Question: Making a system with my group in school and got a problem figuring out how to do this...
I have a table, I got JSP to fill out with some data using a for-loop.
Each of the data in the table-cells represent an object using the power of JPA. They, of course, have an 'id' of their own.
In our java code, we want to be able to finish off a Task using a method we called 'setDone(true)'.
How are can this be done visually on the JSP page? I was guessing Jquery/ajax was a way to do it.
I hope this makes sense. Here you can see the tick/untick buttons.

This is how my HTML/JSP code looks like:
">
">
">
">
And this is the jquery:
'''
$(function() {
$('#done').click(function() {
$.post("servletUri", {id: idParam, done: doneParam}, function() {
$("doneImage-id").attr("src", correction-done.png);
});
});
});
'''
But i'm still a rookie to jquery, so I have no idea how to implement this.
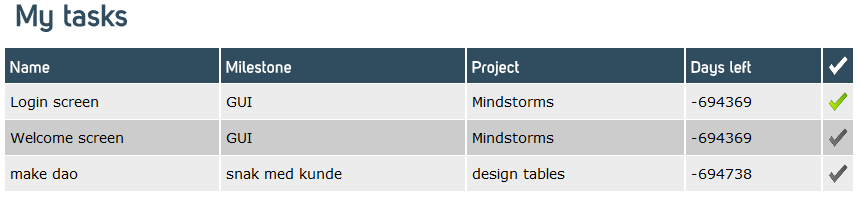
Answer: Yes, jquery is a good option. Here are a few basic steps:
- '<img id="doneImage-${row.id}" onclick="setDone('${row.id}', ${!row.done})" />'- the javascript function 'setDone' should invoke a servlet via ajax '''
$.post("servletUri", {id: idParam, done: doneParam}, function() {
$("doneImage-id").attr("src", ...); // set here the new image
};
'''
This will result in each row invoking the setDone function with a different id parameter, so that it knows what row you've clicked.